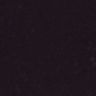
Metastatic tissue present: no